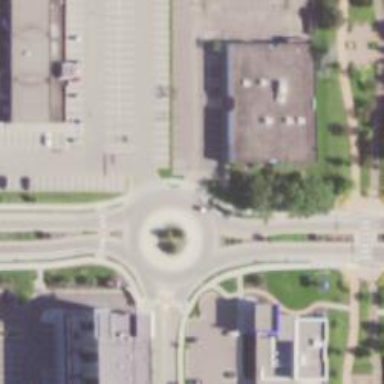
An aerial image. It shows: Tertiary road that leads to roundabout.